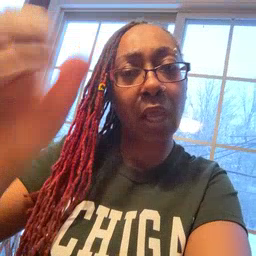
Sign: cow